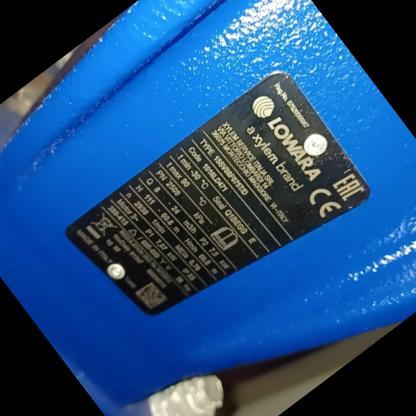
Klasa: tabliczka-znamionowa